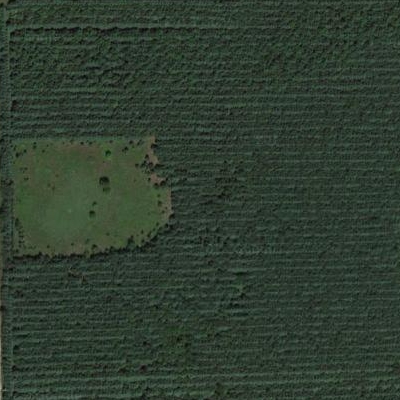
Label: Forest